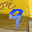
Label: 9